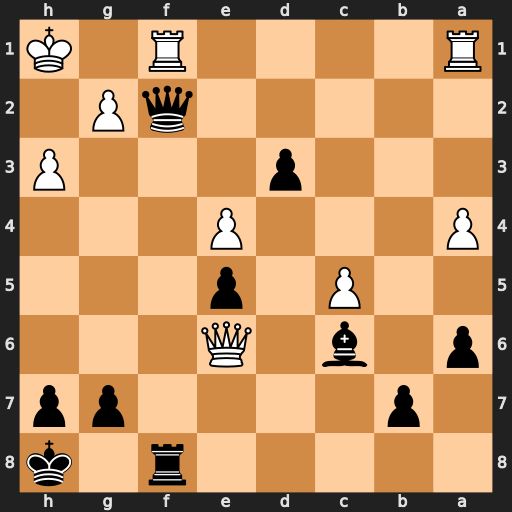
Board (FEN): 5r1k/1p4pp/p1b1Q3/2P1p3/P3P3/3p3P/5qP1/R4R1K
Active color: b
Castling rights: -
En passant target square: -
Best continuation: Qxf1+ Rxf1 Rxf1+ Kh2 h6 Qc4 Bxe4